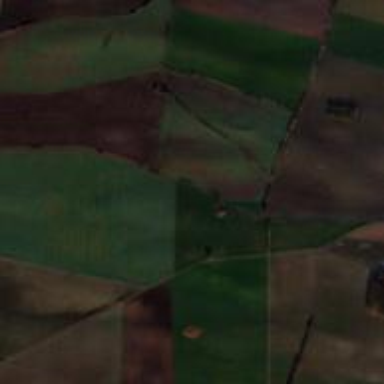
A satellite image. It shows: View of farmland.